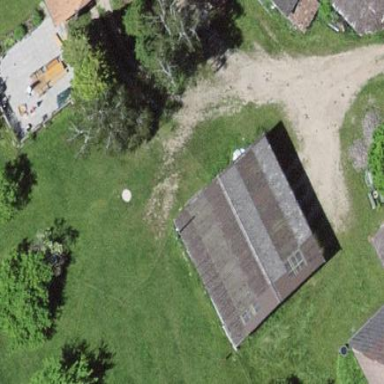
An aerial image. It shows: Rural barn.